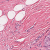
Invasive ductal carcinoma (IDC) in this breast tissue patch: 0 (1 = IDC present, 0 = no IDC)